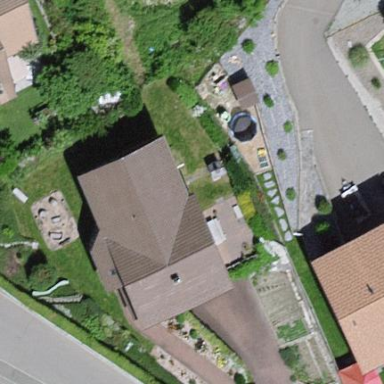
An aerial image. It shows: Simple and straightforward house.